Aerial crown-view tile of a tropical tree (Barro Colorado Island, Panama), acquired 20240716:
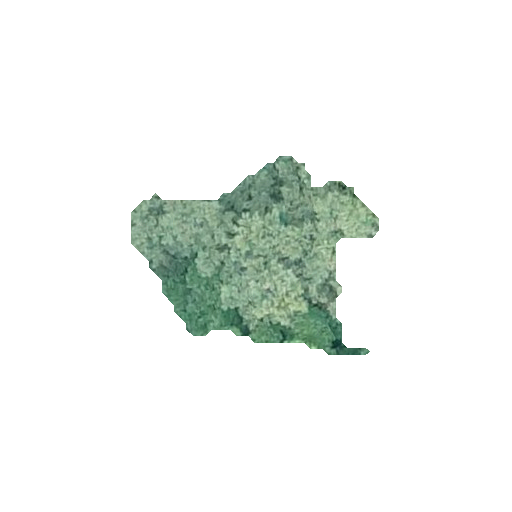
Species: Apeiba tibourbou
GBIF accepted scientific name: Apeiba tibourbou
Crown area: 46.939 m²